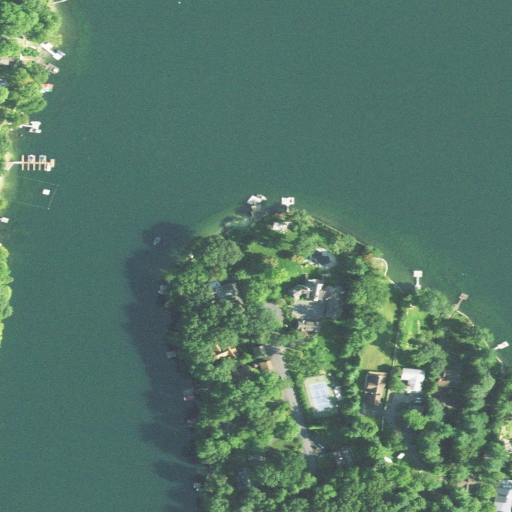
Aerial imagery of cape in Connecticut named Birch Point containing open water, deciduous forest, open development, mixed forest, low intensity development, grassland, evergreen forest, and medium intensity development